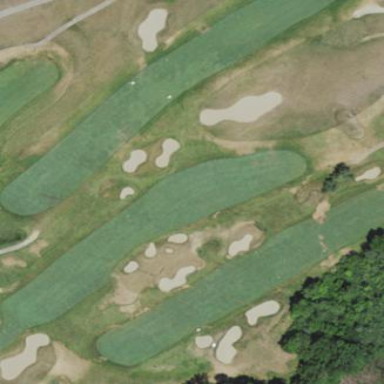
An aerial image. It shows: Rough grassy area used for golf.